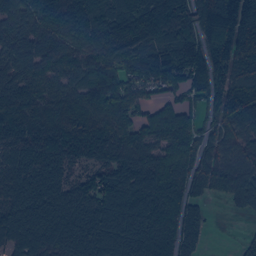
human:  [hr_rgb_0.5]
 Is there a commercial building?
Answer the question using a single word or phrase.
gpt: no

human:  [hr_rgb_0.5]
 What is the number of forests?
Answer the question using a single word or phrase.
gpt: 142

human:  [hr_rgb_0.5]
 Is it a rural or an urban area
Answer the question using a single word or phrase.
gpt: rural

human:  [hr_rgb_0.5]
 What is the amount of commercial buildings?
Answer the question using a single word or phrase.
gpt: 0

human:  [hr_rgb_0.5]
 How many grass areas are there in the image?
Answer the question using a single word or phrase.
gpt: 45

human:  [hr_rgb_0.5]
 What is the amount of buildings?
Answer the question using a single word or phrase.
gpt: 49

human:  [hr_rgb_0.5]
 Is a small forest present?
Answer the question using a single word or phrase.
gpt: yes

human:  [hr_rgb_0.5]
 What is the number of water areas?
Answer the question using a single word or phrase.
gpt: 6

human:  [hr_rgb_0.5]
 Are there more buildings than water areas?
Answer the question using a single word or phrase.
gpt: yes

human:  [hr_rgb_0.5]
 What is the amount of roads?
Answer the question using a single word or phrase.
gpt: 99

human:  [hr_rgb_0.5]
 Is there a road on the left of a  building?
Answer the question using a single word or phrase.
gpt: yes

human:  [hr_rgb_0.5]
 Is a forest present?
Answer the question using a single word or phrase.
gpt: yes

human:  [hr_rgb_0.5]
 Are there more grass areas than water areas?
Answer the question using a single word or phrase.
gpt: yes

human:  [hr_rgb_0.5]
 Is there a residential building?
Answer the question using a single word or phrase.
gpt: yes

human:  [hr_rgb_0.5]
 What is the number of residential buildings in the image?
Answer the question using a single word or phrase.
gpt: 49

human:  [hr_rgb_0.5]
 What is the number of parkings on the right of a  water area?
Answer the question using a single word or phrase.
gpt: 2

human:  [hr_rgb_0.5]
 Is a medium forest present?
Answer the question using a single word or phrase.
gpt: yes

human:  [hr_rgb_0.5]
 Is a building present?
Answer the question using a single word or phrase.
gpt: yes

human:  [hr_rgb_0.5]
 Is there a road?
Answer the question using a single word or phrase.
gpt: yes

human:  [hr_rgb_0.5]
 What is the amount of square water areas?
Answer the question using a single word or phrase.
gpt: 2

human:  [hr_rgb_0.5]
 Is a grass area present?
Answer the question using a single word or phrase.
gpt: yes

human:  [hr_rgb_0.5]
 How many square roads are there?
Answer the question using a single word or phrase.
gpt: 0

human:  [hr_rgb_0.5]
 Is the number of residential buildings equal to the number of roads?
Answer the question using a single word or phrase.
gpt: no

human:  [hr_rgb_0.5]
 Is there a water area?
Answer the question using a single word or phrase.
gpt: yes

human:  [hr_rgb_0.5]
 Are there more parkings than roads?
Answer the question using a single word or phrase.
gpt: no

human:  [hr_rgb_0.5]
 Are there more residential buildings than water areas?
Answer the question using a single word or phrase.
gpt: yes

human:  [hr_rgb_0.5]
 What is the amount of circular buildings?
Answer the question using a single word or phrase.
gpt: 1

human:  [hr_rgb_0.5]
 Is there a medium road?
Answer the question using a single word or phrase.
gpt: no

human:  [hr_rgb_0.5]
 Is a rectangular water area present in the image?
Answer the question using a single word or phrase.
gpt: yes

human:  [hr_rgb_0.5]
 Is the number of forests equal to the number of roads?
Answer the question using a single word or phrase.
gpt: no

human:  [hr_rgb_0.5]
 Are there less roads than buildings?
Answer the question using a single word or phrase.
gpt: no

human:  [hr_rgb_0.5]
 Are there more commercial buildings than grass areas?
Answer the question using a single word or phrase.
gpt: no

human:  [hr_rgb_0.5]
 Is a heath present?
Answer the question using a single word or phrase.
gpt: yes

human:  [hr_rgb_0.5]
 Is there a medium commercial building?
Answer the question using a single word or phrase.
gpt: no

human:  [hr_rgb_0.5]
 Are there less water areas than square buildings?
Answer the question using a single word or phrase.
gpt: no

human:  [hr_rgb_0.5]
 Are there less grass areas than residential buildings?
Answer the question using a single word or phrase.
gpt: yes

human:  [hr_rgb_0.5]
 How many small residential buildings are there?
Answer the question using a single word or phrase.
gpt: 48

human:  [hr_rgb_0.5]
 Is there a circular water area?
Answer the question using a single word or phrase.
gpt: yes

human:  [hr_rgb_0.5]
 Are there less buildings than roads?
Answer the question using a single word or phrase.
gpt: yes

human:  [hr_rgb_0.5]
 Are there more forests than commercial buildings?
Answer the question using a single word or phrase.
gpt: yes

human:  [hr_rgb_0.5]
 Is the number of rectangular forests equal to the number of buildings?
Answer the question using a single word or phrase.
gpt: no

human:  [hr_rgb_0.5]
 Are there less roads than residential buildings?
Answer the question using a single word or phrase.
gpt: no

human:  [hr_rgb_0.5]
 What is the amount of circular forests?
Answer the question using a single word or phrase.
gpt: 0

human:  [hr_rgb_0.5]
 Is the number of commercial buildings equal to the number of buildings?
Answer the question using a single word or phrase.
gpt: no

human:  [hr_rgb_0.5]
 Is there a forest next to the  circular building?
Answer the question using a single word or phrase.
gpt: yes

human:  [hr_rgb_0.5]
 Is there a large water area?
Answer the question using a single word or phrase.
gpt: no

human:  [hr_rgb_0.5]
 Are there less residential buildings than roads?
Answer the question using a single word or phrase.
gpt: yes

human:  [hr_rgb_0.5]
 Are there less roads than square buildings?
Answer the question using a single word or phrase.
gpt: no

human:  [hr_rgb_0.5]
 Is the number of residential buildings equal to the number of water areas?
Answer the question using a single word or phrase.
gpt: no

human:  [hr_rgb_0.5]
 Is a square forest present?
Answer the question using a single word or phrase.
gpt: no

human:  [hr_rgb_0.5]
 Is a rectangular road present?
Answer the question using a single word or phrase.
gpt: no

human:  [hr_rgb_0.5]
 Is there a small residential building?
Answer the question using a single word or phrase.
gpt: yes

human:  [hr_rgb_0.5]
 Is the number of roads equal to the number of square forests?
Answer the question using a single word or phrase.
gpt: no

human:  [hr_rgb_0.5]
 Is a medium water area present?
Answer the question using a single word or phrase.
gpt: no

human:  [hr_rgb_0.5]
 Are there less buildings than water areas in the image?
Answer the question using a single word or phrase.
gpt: no

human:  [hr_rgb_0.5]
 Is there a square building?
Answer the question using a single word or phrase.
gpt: yes

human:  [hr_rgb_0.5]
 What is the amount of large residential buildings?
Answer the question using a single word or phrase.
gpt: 0

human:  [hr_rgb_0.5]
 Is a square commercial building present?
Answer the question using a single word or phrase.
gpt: no

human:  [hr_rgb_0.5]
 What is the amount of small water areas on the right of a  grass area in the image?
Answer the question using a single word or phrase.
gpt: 6

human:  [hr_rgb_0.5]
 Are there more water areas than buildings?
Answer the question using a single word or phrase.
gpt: no

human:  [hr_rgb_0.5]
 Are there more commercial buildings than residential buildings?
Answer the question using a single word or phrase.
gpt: no

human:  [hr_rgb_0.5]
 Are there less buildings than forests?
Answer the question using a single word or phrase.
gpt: yes

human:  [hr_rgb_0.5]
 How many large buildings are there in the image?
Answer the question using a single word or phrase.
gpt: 0

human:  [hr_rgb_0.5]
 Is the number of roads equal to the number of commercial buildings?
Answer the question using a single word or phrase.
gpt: no